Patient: sex M, age 81
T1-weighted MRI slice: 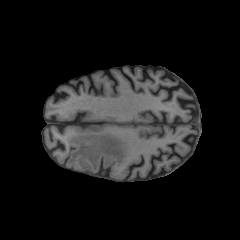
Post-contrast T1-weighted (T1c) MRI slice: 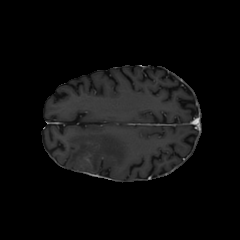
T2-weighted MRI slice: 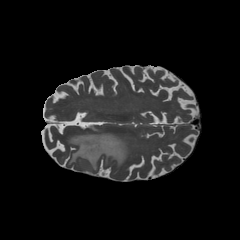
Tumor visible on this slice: yes
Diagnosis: Glioblastoma, IDH-wildtype
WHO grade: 4